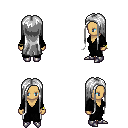
a pixel art fantasy rpg character, female body template, human, tanned skin, gray robe, white pants, white extra-long hairstyle, bracelets, metal boots, four views (front, back, left, right), 2x2 character sprite sheet, small pixel art, hard edges, no anti-aliasing